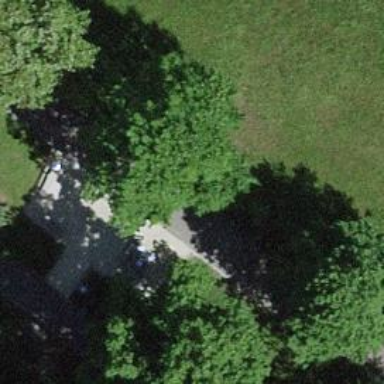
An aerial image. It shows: Picnic table located in leisure land area.